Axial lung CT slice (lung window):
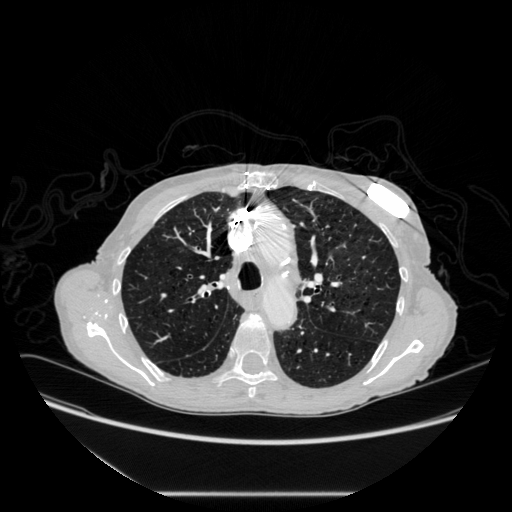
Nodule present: no